Question: When loading a page using Angular an Apache 'myserver.com' everything works fine, when going to a subroute from the main page 'myserver.com/credits' by clicking a link it'll work as well.
However, if I try to go directly to 'myserver.com/credits' from the browser navigation bar it'll return a '404 error' message:

I'm aware that by working with node I can configure this so that it does work, however, my company website runs in an apache server which I have no access to.
I could make it so the server redirects to the main page 'myserver.com' like so:
'''
ErrorDocument 404 /index.html
'''
However the optimal resolution would be that going to 'myserver.com/credits' works outright.
Is there a way to make Apache behave this way? And if so, how?
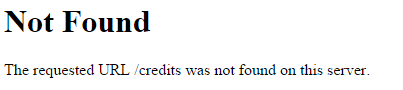
Answer: The answer that solves this question can be found here:
<URL>
I have flagged this question as a duplicate. I have tested it and it works perfectly.
Special thanks to <URL> for providing the answer.